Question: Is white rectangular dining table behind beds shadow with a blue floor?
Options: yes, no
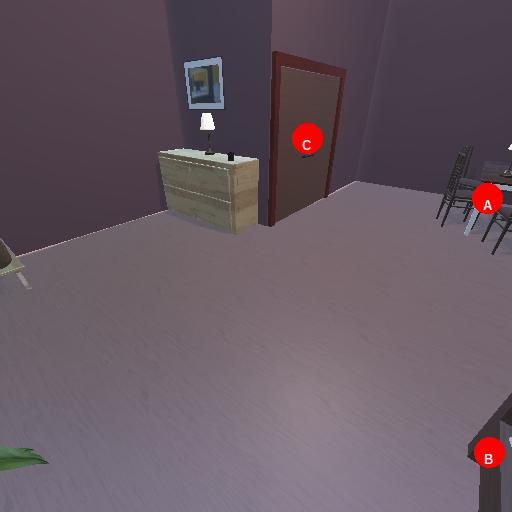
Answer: yes